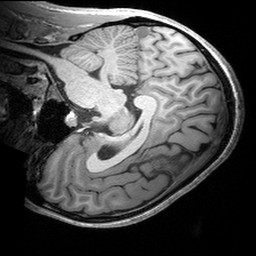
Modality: T1w
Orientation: sagittal
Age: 28
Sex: female
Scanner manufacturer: siemens
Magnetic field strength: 3 T
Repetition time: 2.53 s
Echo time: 0.00299 s